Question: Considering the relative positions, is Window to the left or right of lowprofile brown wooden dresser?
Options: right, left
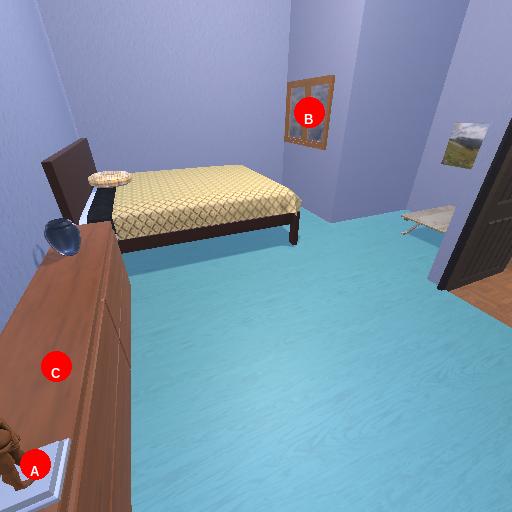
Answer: right